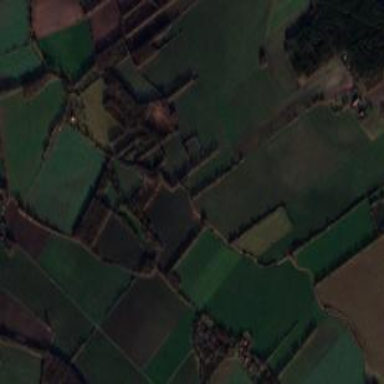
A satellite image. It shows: Picturesque farmland scene.